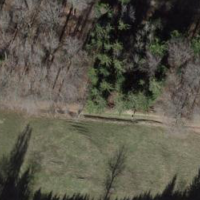
EUNIS habitat code: 41
Species observed at this site:
Chorthippus biguttulus
Gomphocerippus rufus